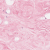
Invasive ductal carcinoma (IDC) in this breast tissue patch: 0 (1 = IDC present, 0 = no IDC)